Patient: sex M, age 35
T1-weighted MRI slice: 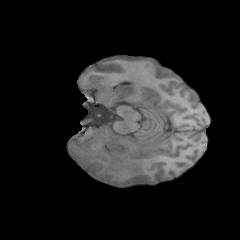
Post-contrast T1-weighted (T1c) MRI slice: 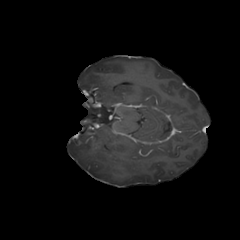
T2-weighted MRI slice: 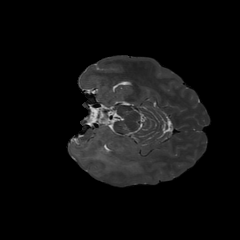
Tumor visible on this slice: yes
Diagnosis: Astrocytoma, IDH-wildtype
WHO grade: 2